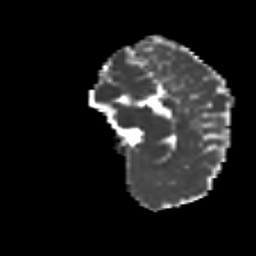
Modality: MD
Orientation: sagittal
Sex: female
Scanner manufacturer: siemens
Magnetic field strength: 3 T
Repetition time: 5 s
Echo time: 0.071 s